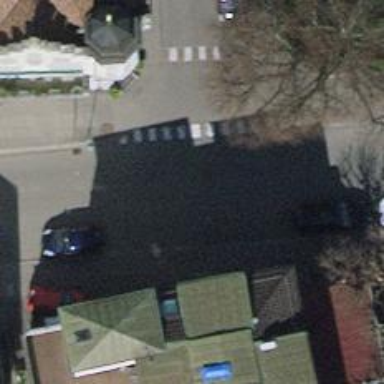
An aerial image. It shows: Residential road with opposite cycleway.